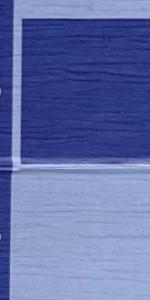
Label: Empty